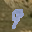
Label: 9